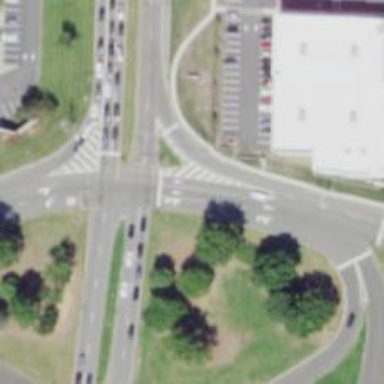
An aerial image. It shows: Primary highway leading to circular junction.